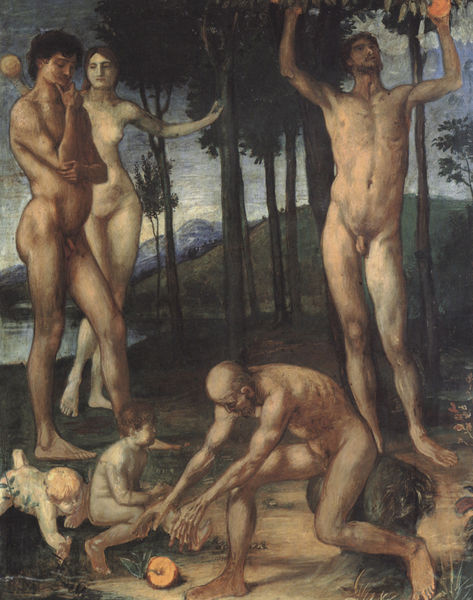
Titel: Die Lebensalter (Orangenbild)
Künstler: Hans von Marées
Standort: Berlin
Institution: Alte Nationalgalerie
Schlagwörter: akt, baum, berg, blau, blätter, dunkel, gemälde, gott, gruppe, himmel, mann, meer, nackt, wasser, wolken, akte, baumstämme, bäume, fluss, frauen, gelb, grün, landschaft, menschen, ocker, sand, see, sitzen, ufer, braun, brust, frau, grau, männer, nacht, orange, gras, obst, weg, wiese, symbolismus, alt, lang, stehen, stein, öl, baumstamm, erde, hügel, natur, gewässer, boden, dunkelheit, sitzend, familie, kind, paar, wald, kinder, engel, frucht, früchte, putto, beine, apfel, pflücken, äpfel, düster, jungen, knaben, berge, fels, gipfel, stämme, spielen, glatze, aufrecht, nackte, rodin, junge, nachdenklich, geschlecht, nachdenken, fleisch, spiel, adam, eva, paradies, penis, alter, antike, greis, knabe, lichtung, nakt, erkenntnis, bälle, kugeln, verführung, ausgestreckt, sündenfall, pfirsich, hain, gebückt, goldenes zeitalter, hans, arkadien, reigen, opa, putti, el greco, adam und eva, baum der erkenntnis, baumstumpf, erwachsene, aktfigur, neue pinakothek, lebensweg, aktfiguren, orangenpflücker, lebensalter, großvater, marees, grübeln, hans von marees, titte, greiß, hesperiden, fraucht, maäänner, ölandsch, eval, orangenbäume